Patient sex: F
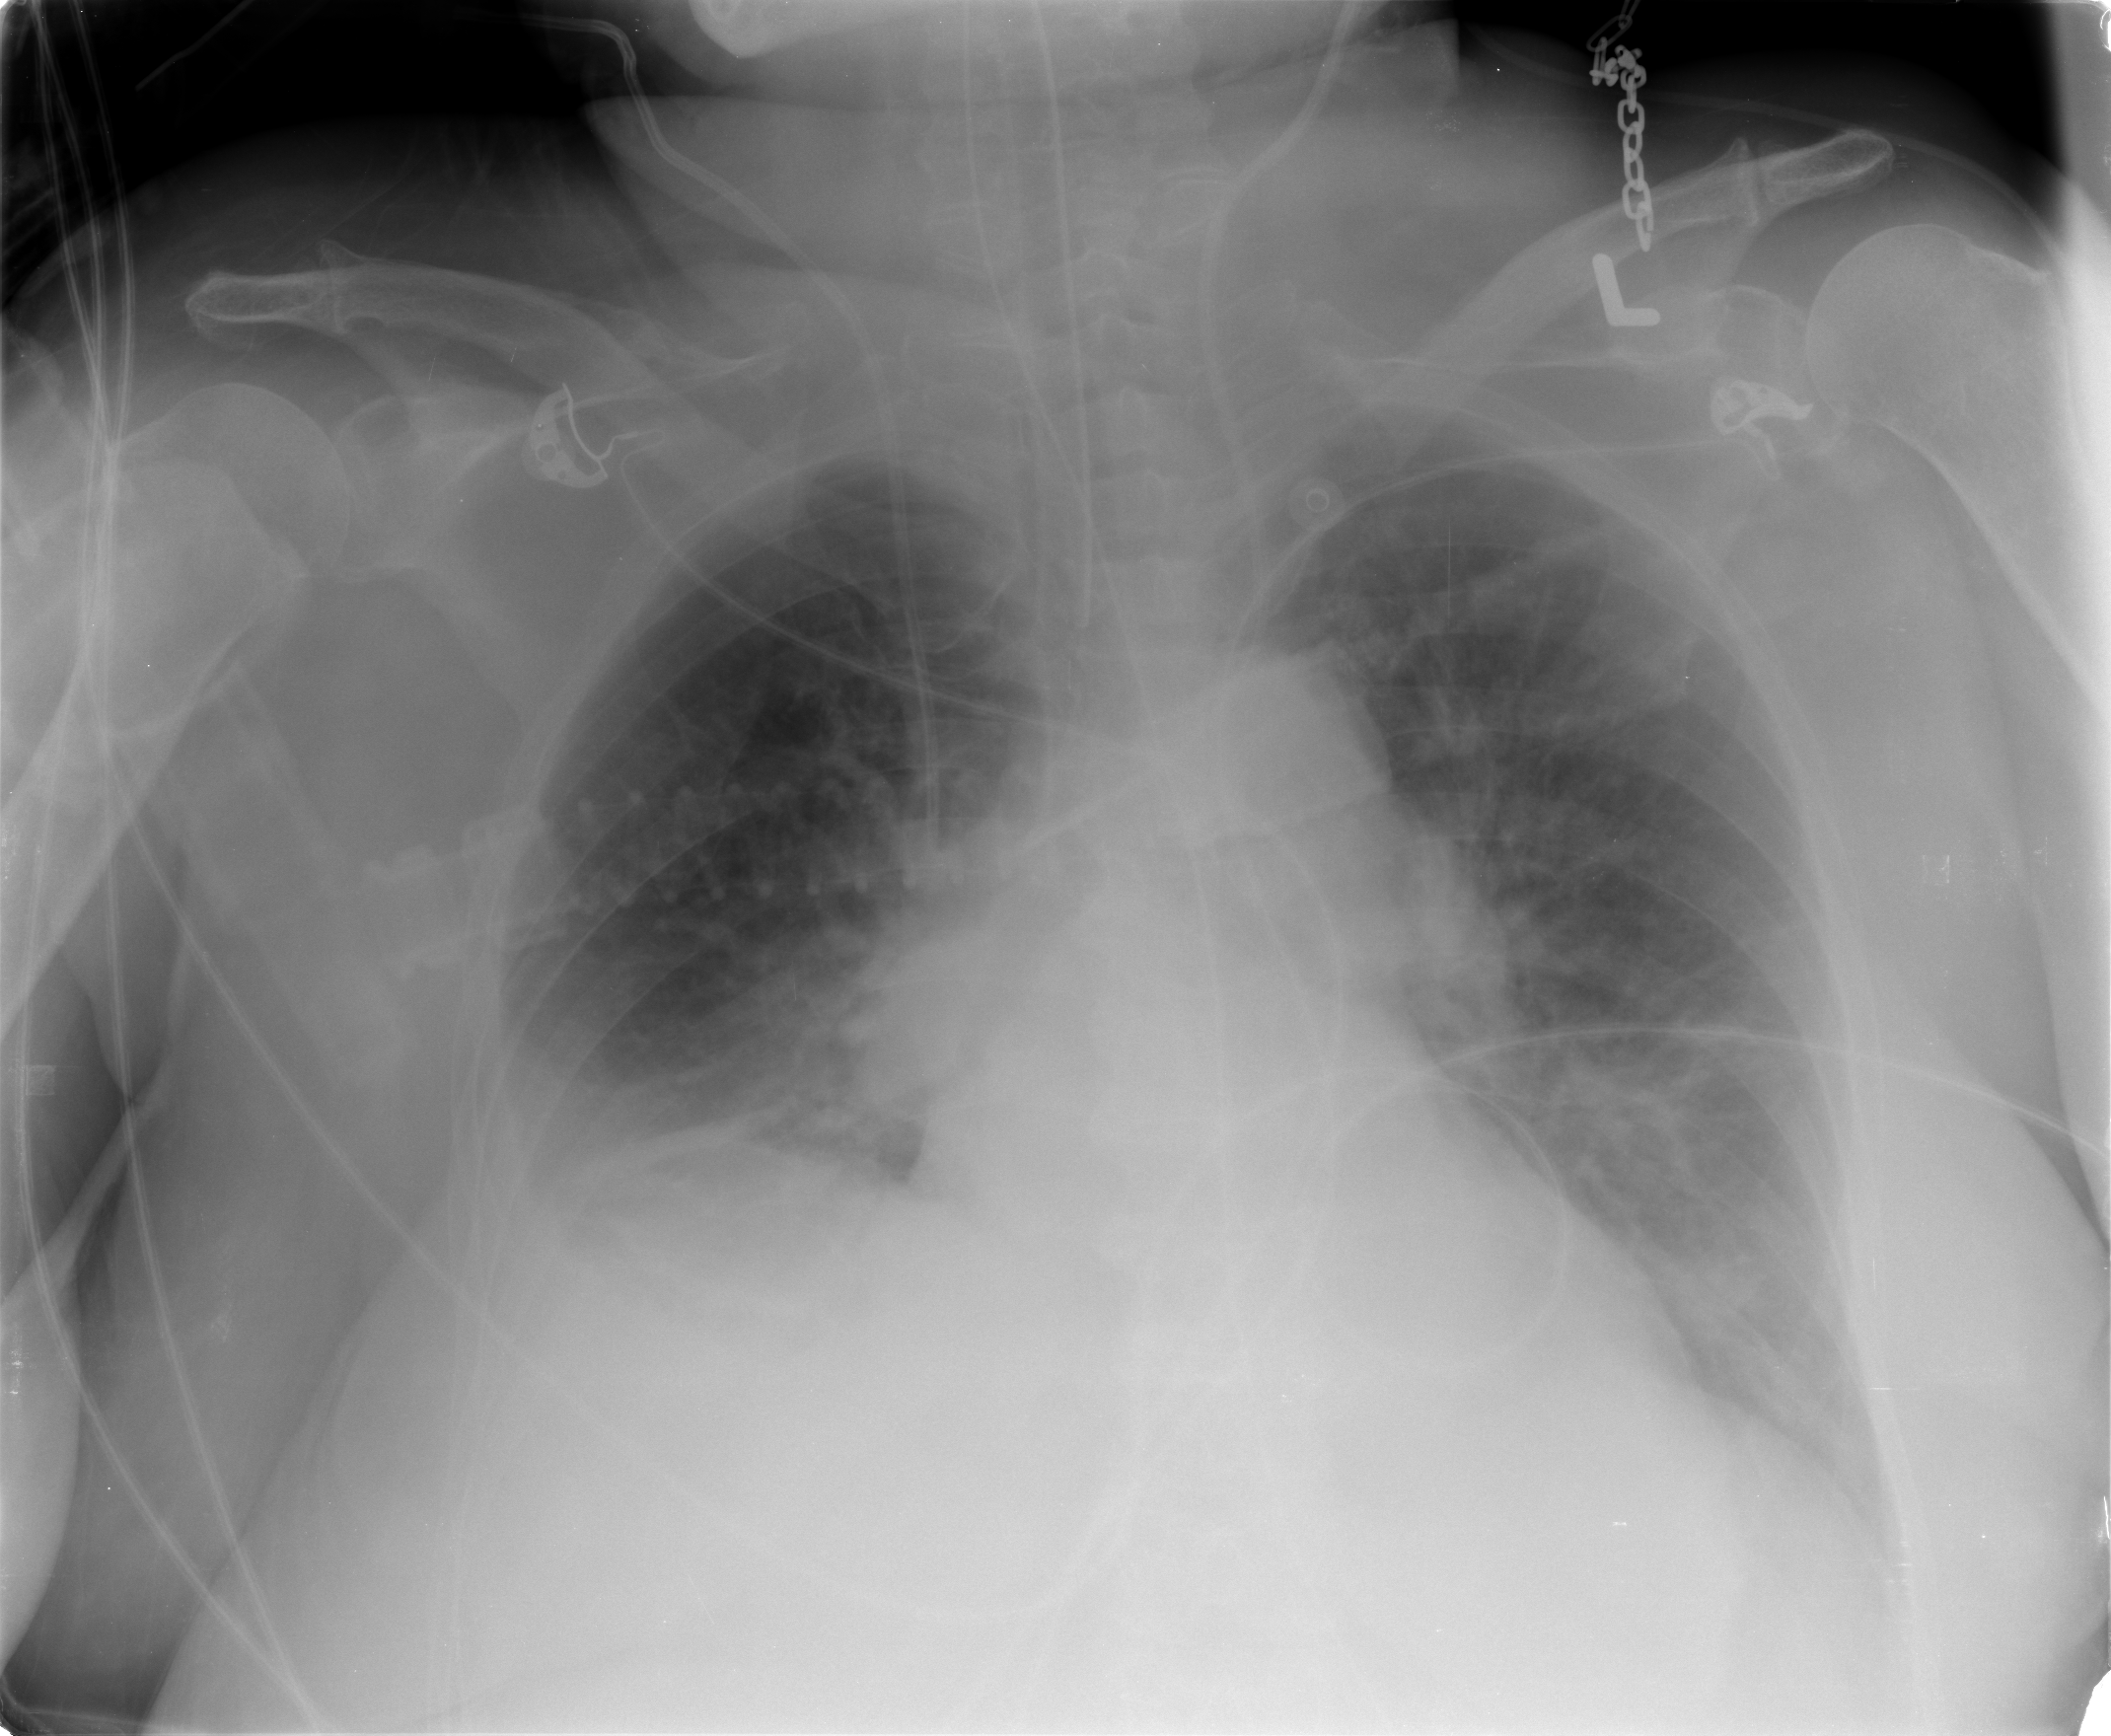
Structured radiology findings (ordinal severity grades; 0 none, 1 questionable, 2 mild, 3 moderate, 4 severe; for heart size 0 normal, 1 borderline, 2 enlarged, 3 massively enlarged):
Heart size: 2
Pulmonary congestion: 2
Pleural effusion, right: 2
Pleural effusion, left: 2
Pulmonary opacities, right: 2
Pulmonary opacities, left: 2
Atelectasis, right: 3
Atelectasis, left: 3